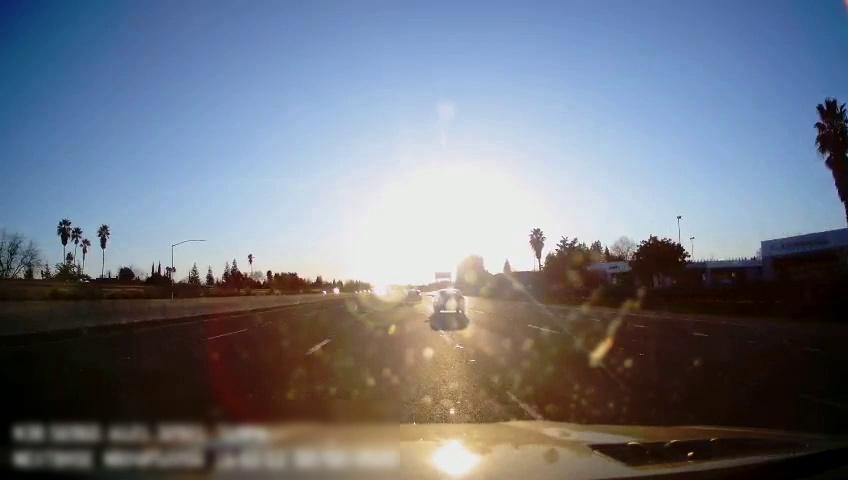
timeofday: Day
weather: Sunny
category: Drivable Space
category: Vehicles | Car
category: Vehicles | Car
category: Lanes | Alternate Lane
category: Lanes | Alternate Lane
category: Lanes | Current Lane
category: Lanes | Current Lane
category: Lanes | Alternate Lane
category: Lanes | Alternate Lane
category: Lanes | Alternate Lane
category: Traffic | Signs